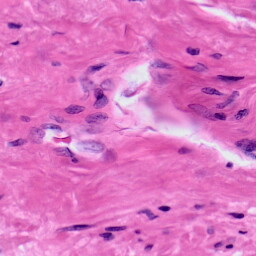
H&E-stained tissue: Prostate